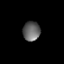
Tissue: lung
Cell type: Myeloid cells
Senescence score: 0.215
Nuclear area (px): 327
Mean DAPI intensity: 99.813